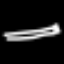
Label: pencil